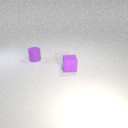
small purple rubber cylinder behind small purple rubber cube